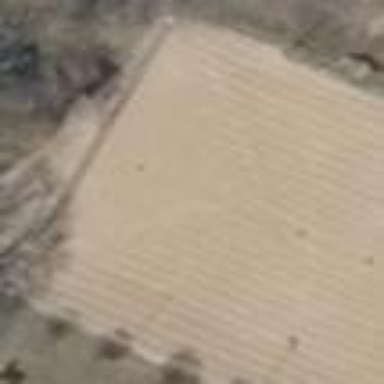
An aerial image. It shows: Sandy pitch designated for beach volleyball.